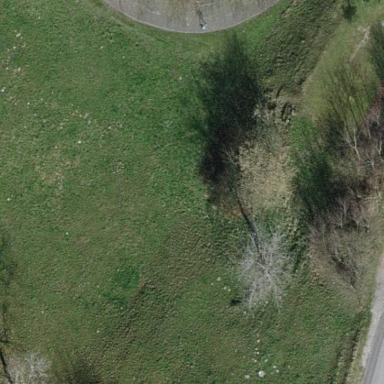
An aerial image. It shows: Beautiful meadow.